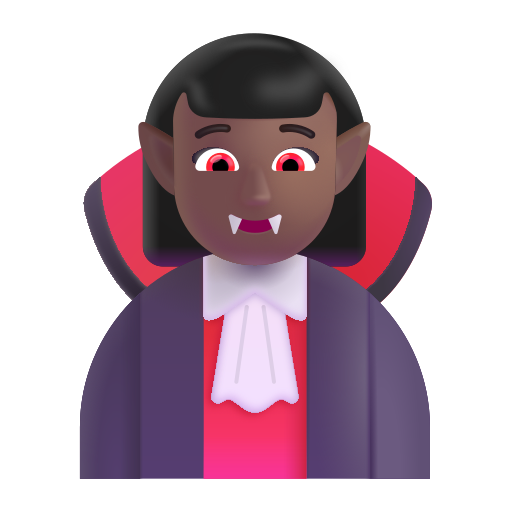
woman vampire color  dark